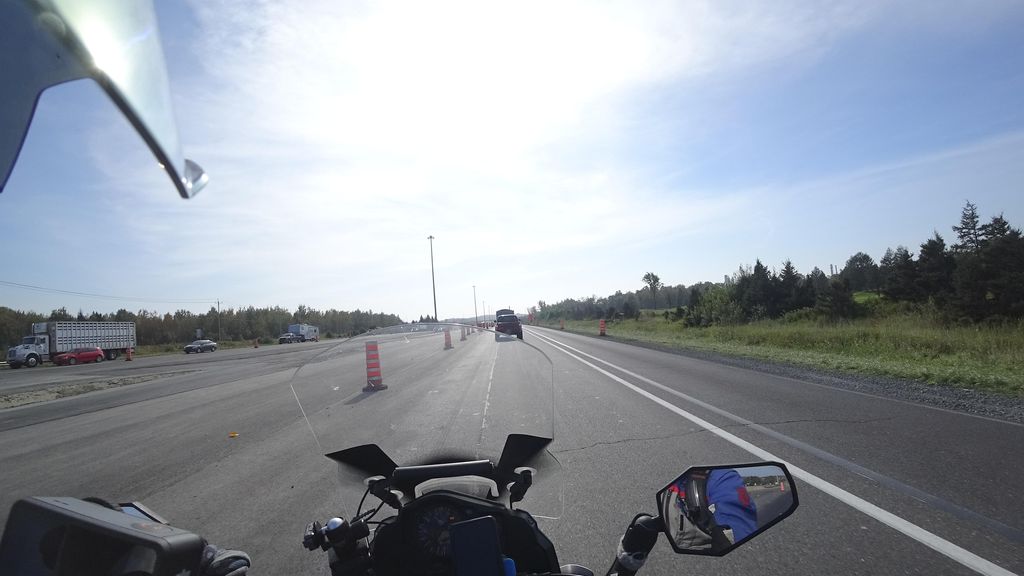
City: quebec_city